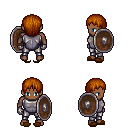
a pixel art fantasy rpg character, male body template, human, dark skin, steel chest armor, metal pants, brunette plain hairstyle, metal gloves, brown slippers, shield, four views (front, back, left, right), 2x2 character sprite sheet, small pixel art, hard edges, no anti-aliasing